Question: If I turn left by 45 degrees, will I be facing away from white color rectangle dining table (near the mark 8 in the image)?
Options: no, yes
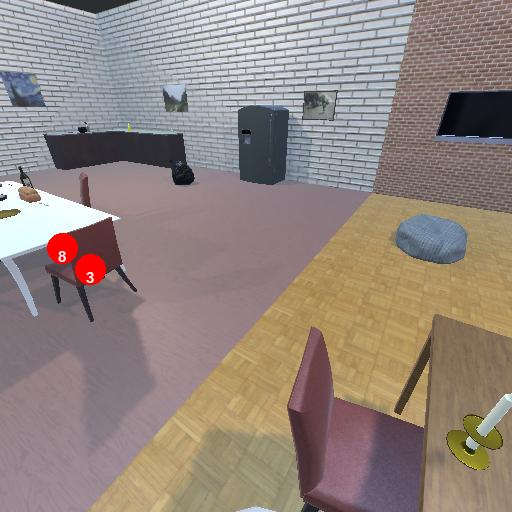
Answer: no